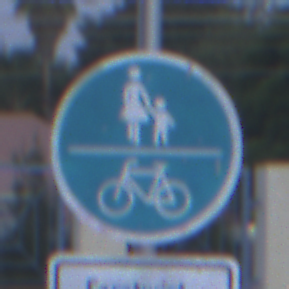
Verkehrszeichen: GemeinsamerGehUndRadweg
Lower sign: BesondereFahrzeugeUndTransportgueter7
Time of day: SunriseSunset
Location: Outdoor (Suburban)
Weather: PartlyCloudy
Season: NotSpecified
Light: Natural